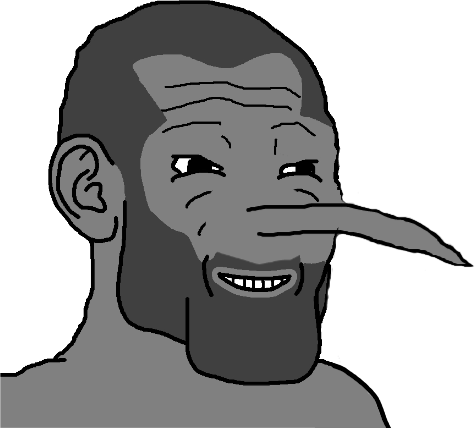
Label: 5_Grey_Chad